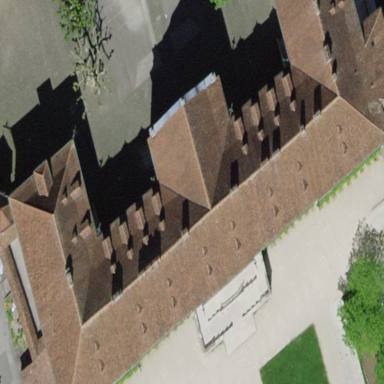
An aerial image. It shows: School building.